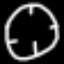
Label: clock